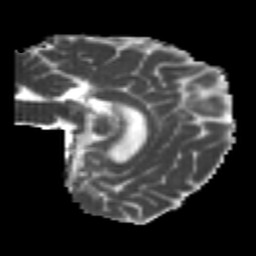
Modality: MD
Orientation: sagittal
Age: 22
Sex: male
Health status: healthy
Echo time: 0.074 s